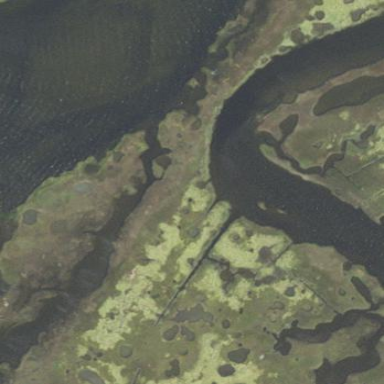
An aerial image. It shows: Saltmarsh wetland area.